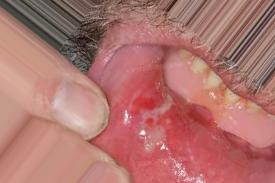
Condition: Mouth Ulcer